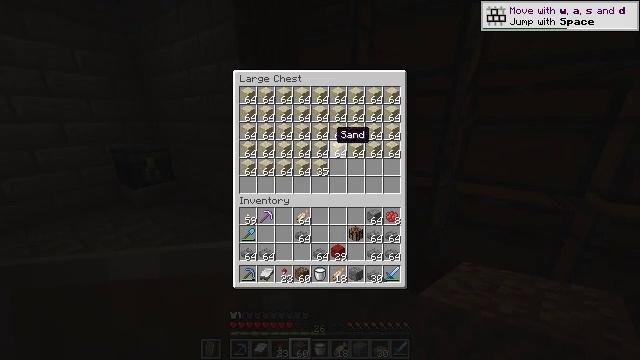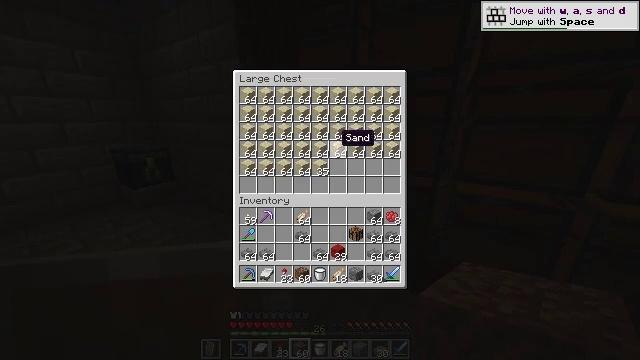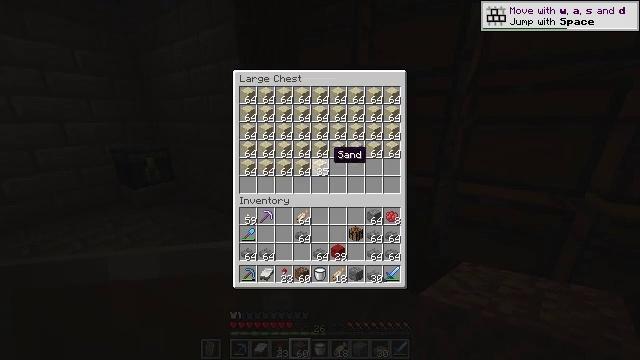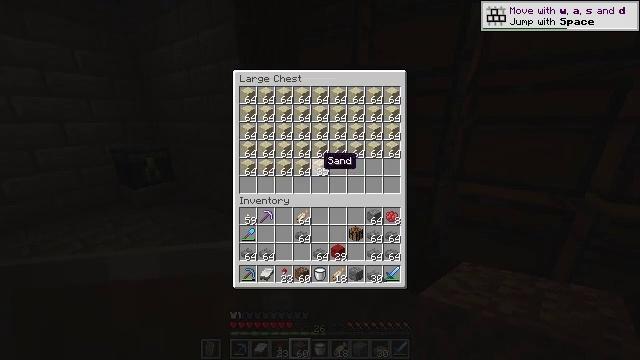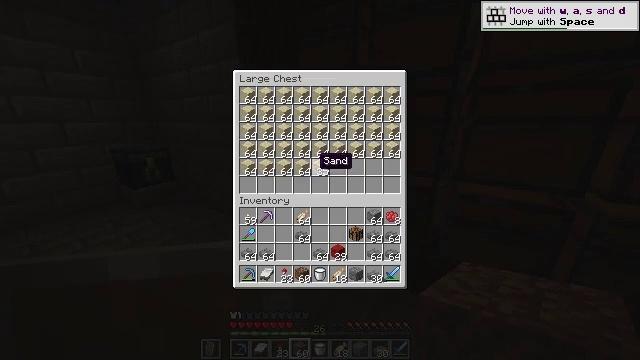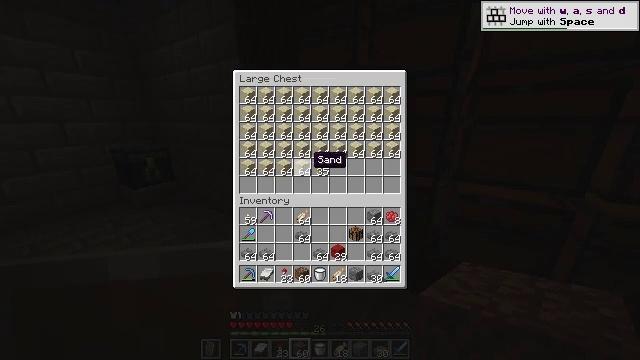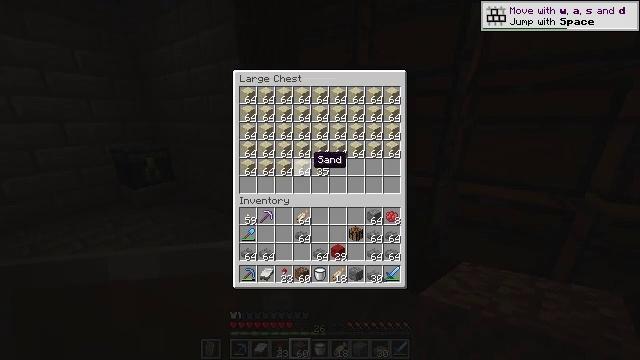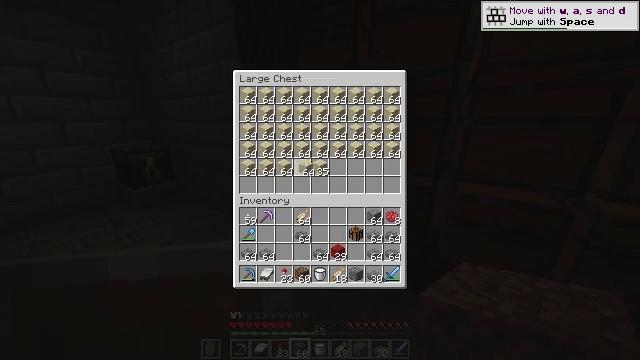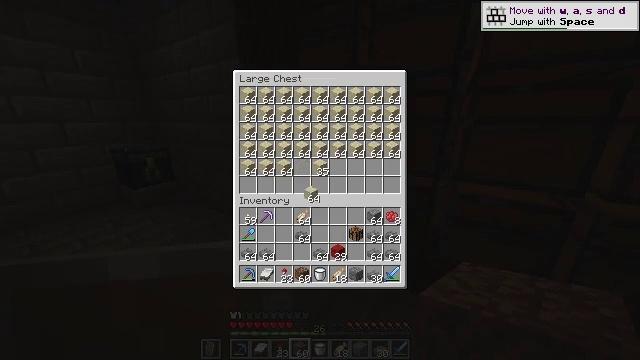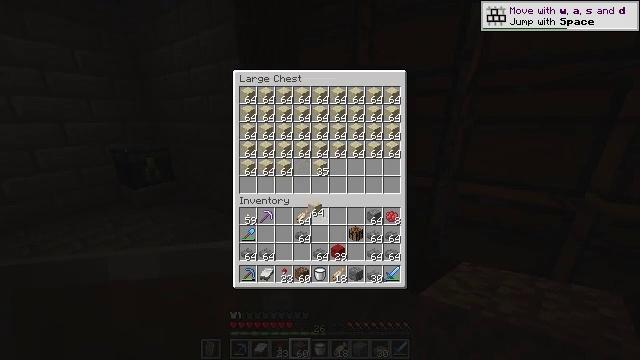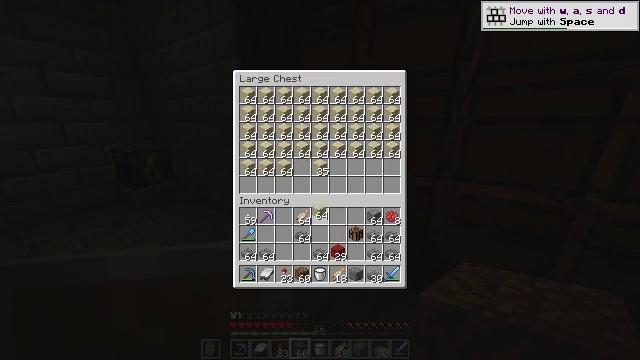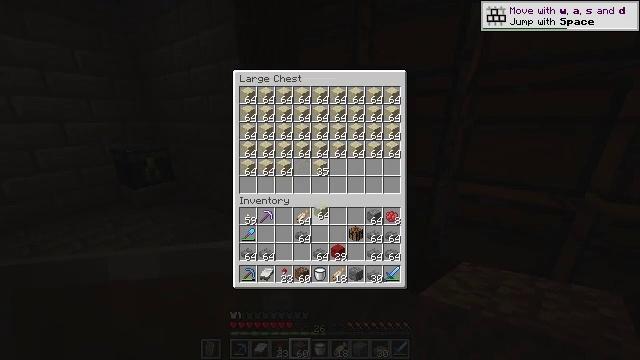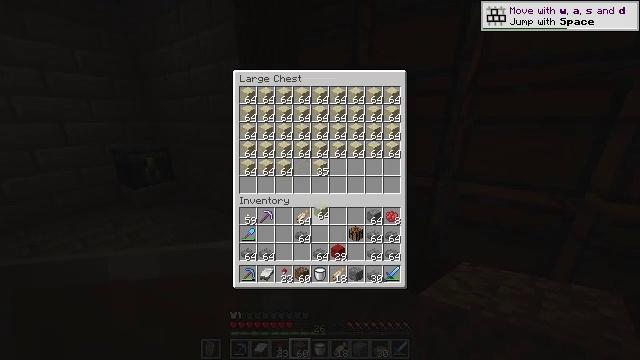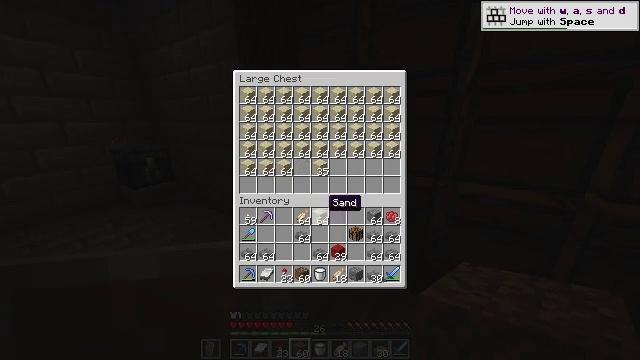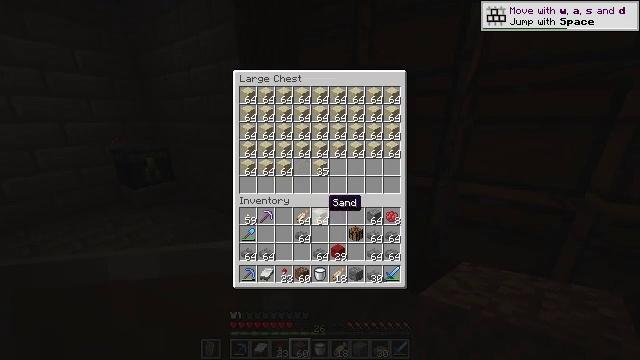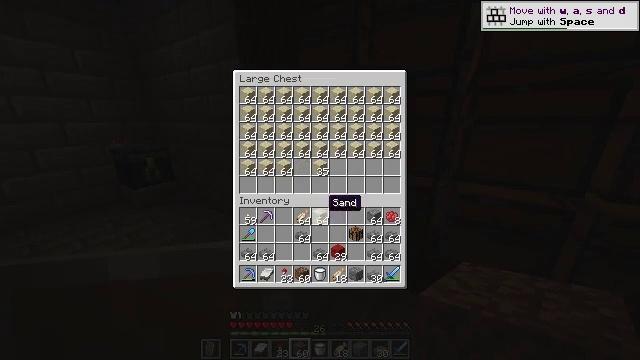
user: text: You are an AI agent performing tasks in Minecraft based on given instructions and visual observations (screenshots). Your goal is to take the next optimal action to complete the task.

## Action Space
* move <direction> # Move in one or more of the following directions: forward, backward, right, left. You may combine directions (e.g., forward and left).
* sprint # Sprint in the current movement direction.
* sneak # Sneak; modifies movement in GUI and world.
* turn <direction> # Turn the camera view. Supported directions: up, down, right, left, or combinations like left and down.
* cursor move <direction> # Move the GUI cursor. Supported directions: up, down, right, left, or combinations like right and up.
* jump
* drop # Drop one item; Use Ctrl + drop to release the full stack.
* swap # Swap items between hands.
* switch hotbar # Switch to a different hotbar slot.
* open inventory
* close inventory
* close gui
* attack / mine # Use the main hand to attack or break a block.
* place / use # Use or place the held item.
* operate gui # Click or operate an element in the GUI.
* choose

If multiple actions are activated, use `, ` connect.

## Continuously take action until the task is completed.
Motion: motion action
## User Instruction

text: Obtain red concrete powder using red dye, sand, and gravel.
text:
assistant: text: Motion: no_op
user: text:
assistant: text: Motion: cursor move left and down
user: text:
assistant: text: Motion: cursor move left
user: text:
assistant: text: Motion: no_op
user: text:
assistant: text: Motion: no_op
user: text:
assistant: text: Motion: no_op
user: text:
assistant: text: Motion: operate gui
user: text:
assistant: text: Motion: cursor move down
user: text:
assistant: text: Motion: cursor move down
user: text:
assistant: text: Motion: no_op
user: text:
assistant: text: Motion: operate gui
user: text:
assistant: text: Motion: operate gui
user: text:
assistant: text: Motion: no_op
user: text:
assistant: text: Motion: no_op
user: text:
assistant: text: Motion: no_op
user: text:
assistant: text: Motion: no_op
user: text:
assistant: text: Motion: no_op
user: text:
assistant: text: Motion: turn left and down, close gui
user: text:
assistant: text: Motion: turn left and down
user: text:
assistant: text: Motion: turn down
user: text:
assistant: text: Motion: turn down
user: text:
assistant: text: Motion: turn left and down
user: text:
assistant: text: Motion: move back, turn left
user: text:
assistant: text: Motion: move back, turn left
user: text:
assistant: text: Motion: turn left and up
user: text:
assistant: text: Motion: turn left and up
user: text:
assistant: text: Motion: use / place
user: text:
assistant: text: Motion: use / place
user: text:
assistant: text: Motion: use / place
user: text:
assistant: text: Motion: no_op